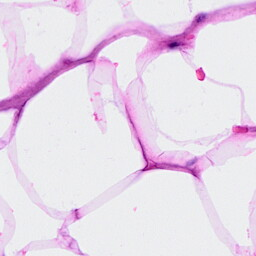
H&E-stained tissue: Breast